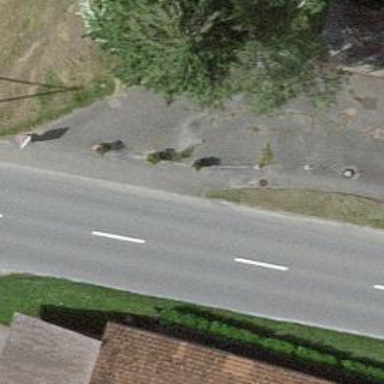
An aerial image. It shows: Bollard.